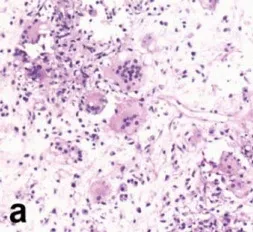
Histopathological findings of hematoxylin and eosin staining and periodic acid-Schiff's reaction. 200xmagnification.
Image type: pathology (h&e)